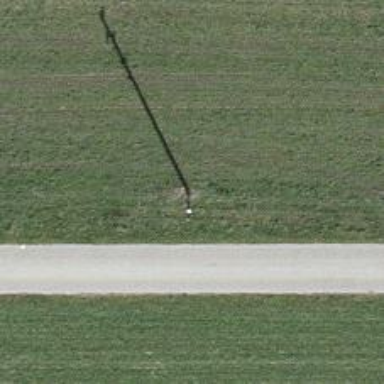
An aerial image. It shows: Power pole.